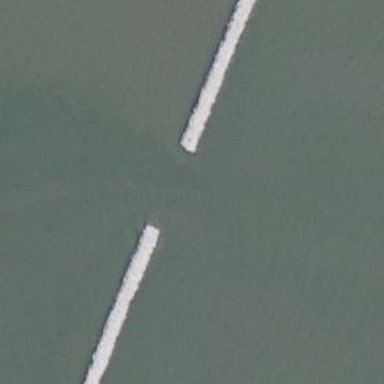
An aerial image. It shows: Breakwater structure.